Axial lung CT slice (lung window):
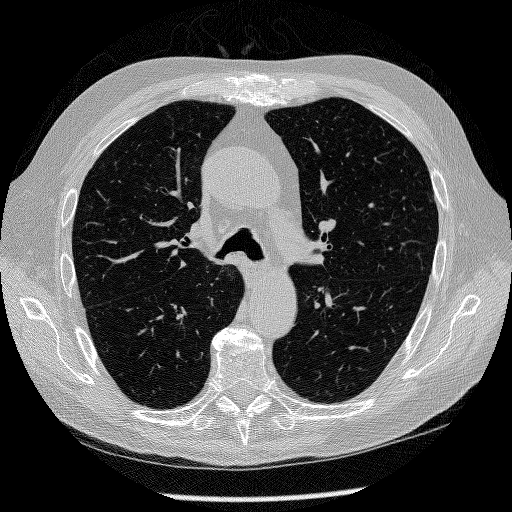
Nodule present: no